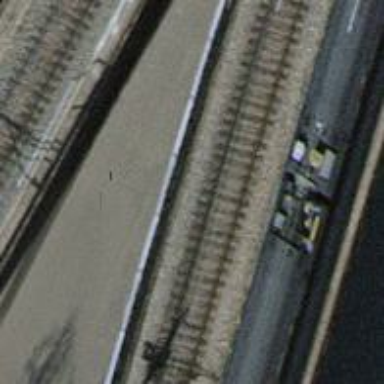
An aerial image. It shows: Viaduct railway bridge with single electrified track using contact line.